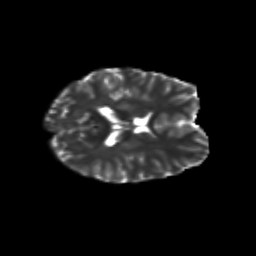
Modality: T2w
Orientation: axial
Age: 21
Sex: female
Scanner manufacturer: siemens
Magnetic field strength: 3 T
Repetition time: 3.5 s
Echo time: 0.125 s